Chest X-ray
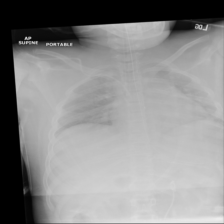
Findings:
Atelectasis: negative
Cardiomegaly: negative
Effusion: negative
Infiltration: negative
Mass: negative
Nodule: negative
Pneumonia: negative
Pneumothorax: negative
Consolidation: negative
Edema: negative
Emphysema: negative
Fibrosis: negative
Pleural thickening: negative
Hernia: negative